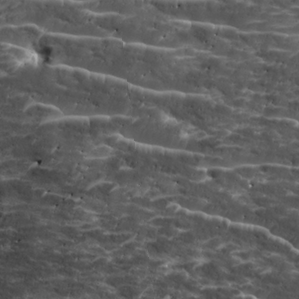
Label: non_frost